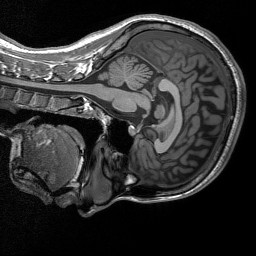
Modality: T1w
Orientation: sagittal
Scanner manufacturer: siemens
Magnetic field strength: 3 T
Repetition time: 1.76 s
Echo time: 0.0022 s